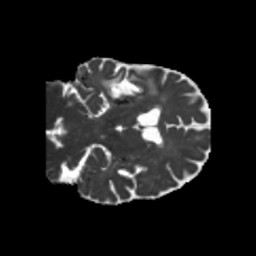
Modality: MD
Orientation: coronal
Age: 72
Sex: male
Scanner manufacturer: siemens
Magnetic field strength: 3 T
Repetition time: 5.25 s
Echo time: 0.08 s